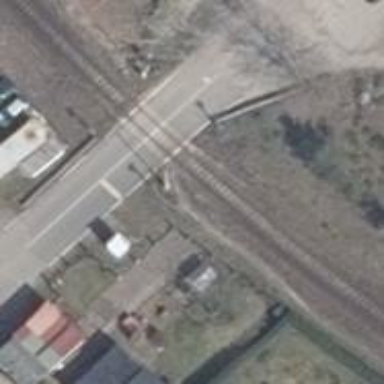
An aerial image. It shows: Level crossing along the railway.